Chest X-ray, AP view. Patient: 21 years old, sex M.
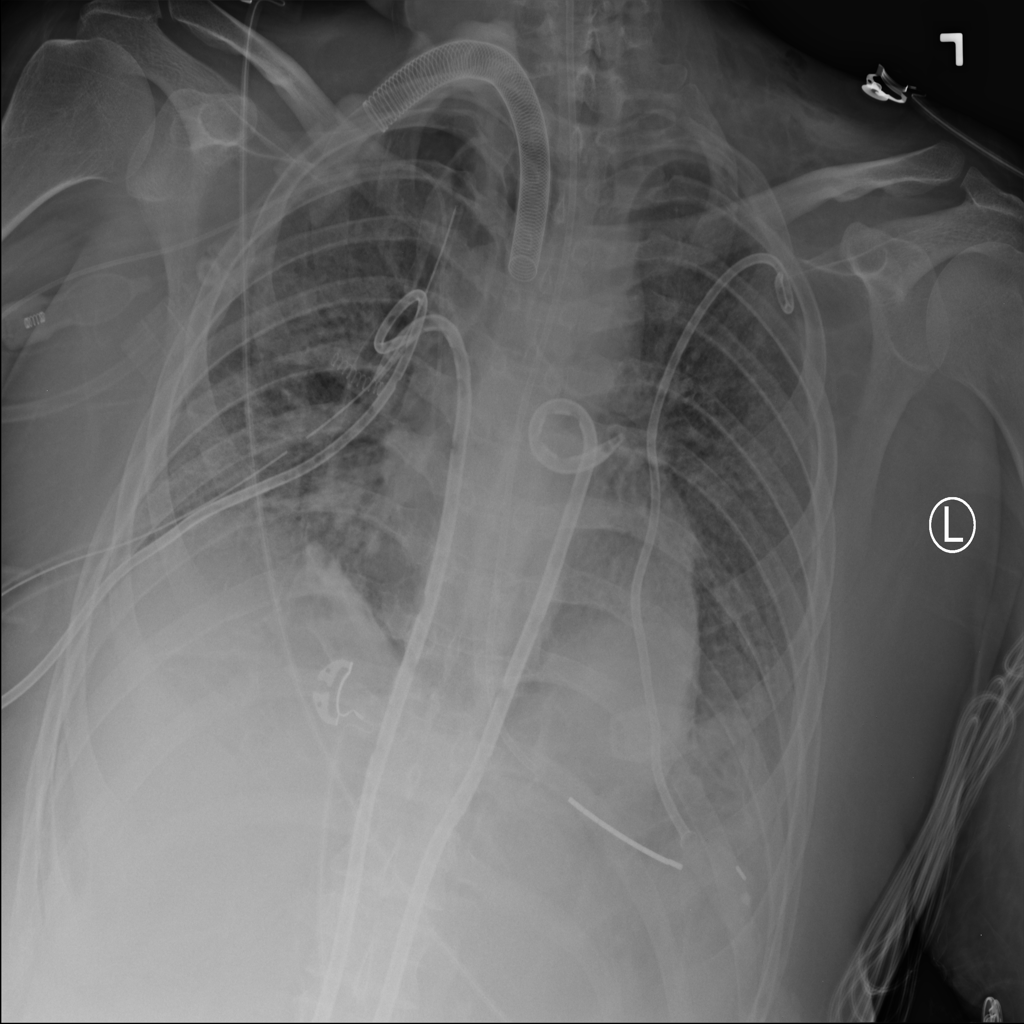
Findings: Emphysema